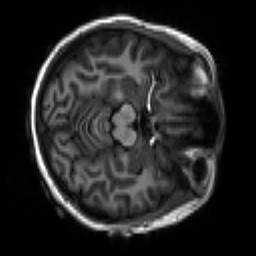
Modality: T1w
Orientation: axial
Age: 18
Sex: female
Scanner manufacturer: siemens
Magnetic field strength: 3 T
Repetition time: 2.3 s
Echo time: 0.00267 s